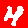
Digit: 4